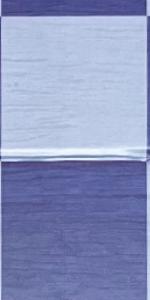
Label: Empty